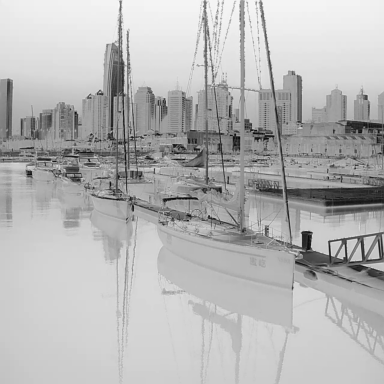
There are two canoes in the infrared image.